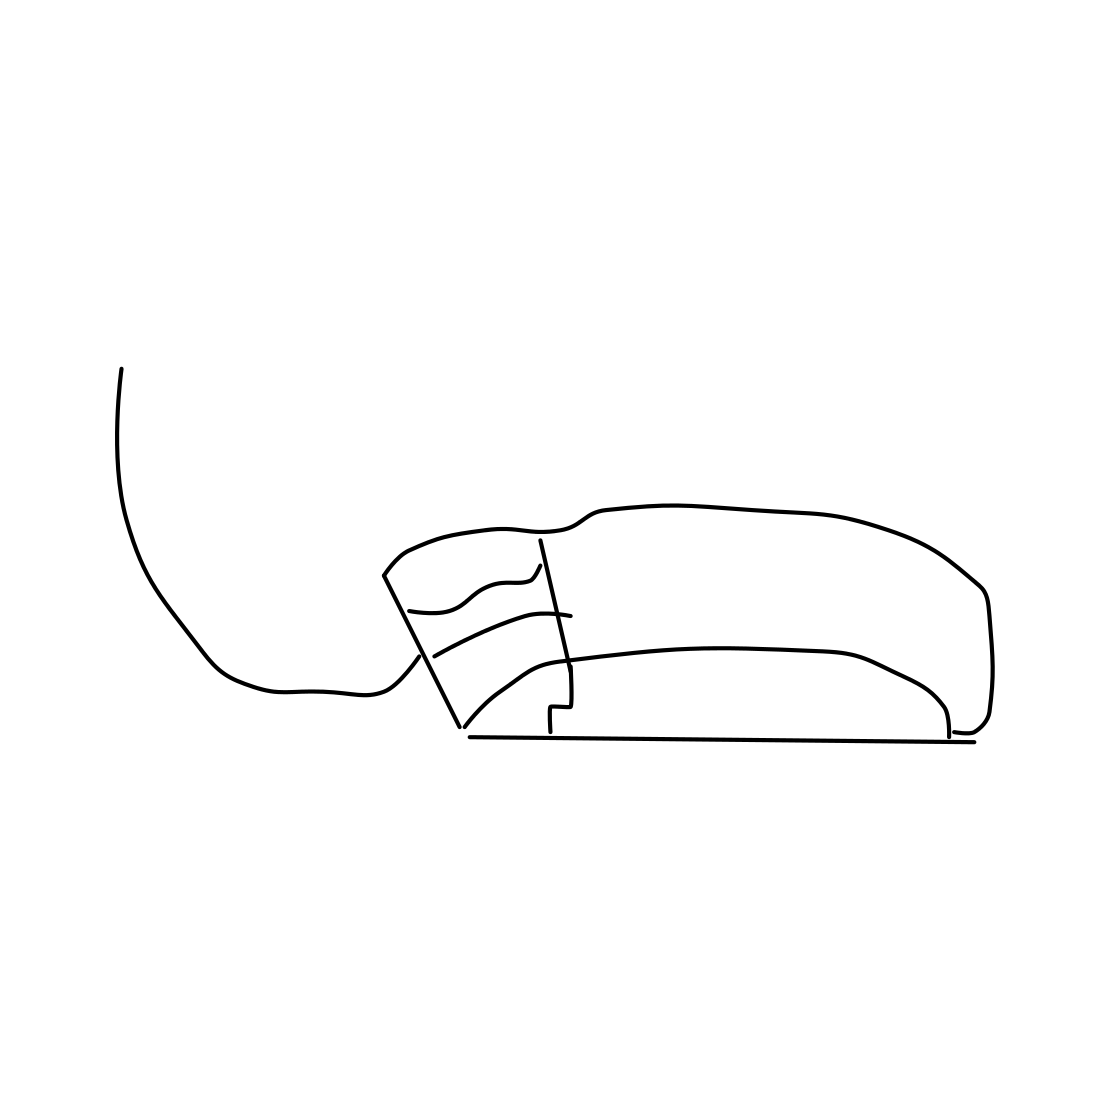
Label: computer-mouse